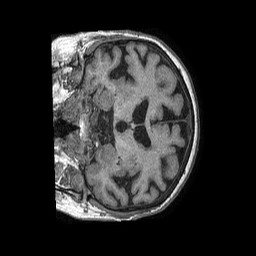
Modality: T1w
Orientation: coronal
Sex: female
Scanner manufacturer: philips
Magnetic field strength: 1.5 T
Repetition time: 0.007688 s
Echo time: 0.003501 s